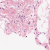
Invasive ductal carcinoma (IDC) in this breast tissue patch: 0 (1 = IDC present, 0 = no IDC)